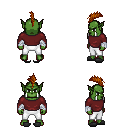
a pixel art fantasy rpg character, male body template, orc, green skin, maroon long-sleeve shirt, white pants, brunette mohawk hairstyle, white cloth bandages, gray slippers, four views (front, back, left, right), 2x2 character sprite sheet, small pixel art, hard edges, no anti-aliasing